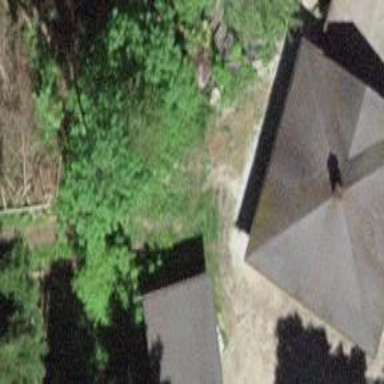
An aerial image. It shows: Cabin is depicted in the image.